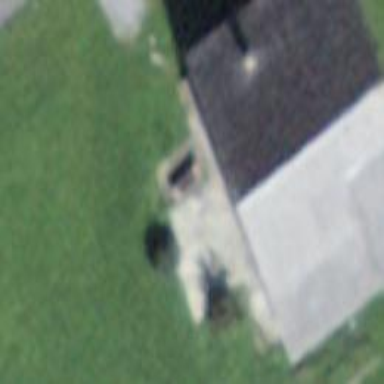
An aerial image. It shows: Farm building.